Interaction volume radius: 10 \u00c5
Interaction volume height: 20 \u00c5
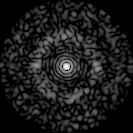
Disorder parameter: 0.8338